Question: I'm trying to connect to my MySQL database using Sequel-Pro and I'm kinda confused what to use as my host. My hosting provider only gave me 'localhost' as my host then some user and password.

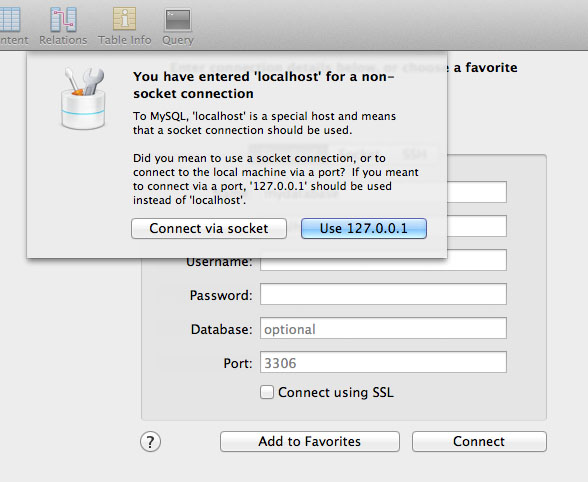
Answer: Typically you cannot connect remotely to DB a hosting provider will give you. There are a few that allow, but on shared environments (Dreamhost for example) but generally they wont allow you to as it is a potential security issue.
What sequel thinks you are trying to do is connect to your local computer (which localhost and 127.0.0.1 should resolve to). IF you are trying to connect to the remote DB of your hosting provider then you would need the public IP address or domain name of their DB server, not localhost.
If your provider does not offer remote DB access but does offer SSH access, you can use the SSH tunnel option in SequelPro to connect your host over SSH and then access your DB over that connection.